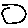
Label: circle